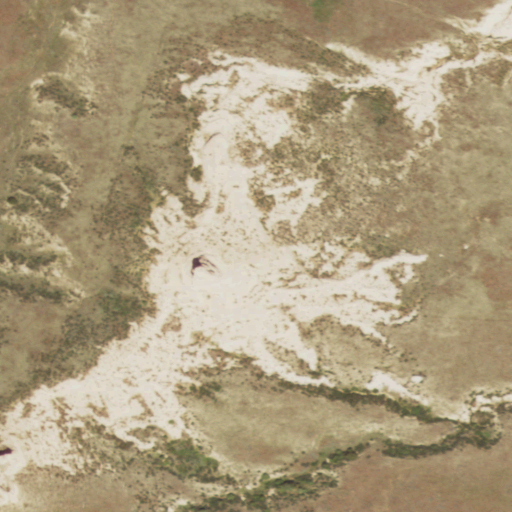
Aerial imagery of mountain in Wyoming named Needle Rock containing grassland, barren land, and shrub